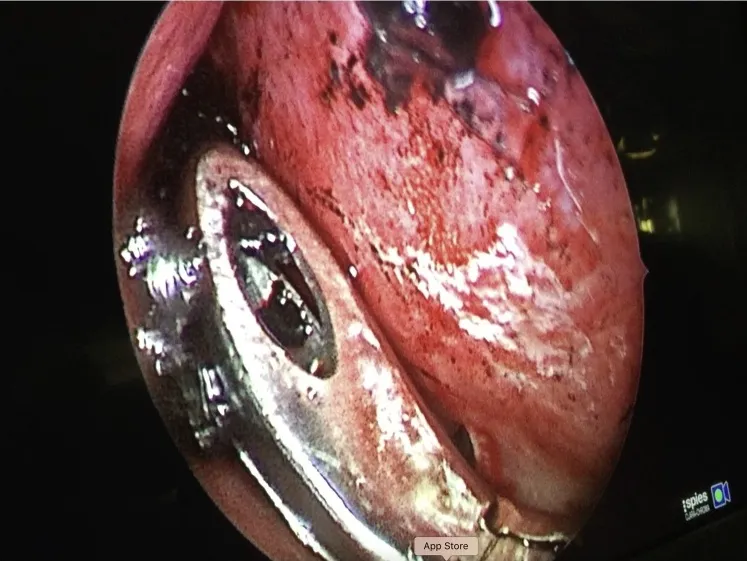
Intraoperative picture. The surgeon retrieves the foreign body from the maxillary sinus.
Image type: medical_photograph (other_medical_photograph)